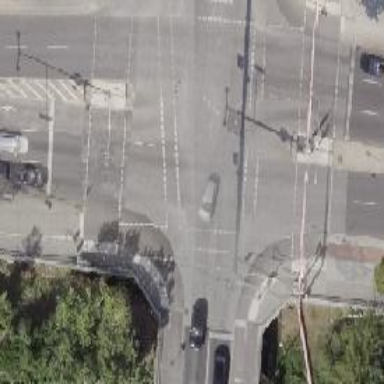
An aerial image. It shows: Secondary road with asphalt surface. It has cycle lane and separate sidewalks on both sides.